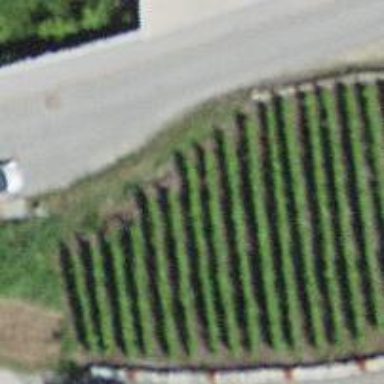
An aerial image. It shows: Vineyard with grape crops.